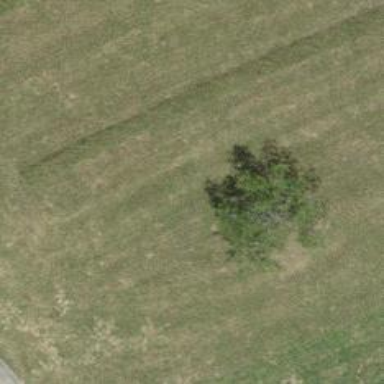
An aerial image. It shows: Mixed deciduous tree with variety of leaves.